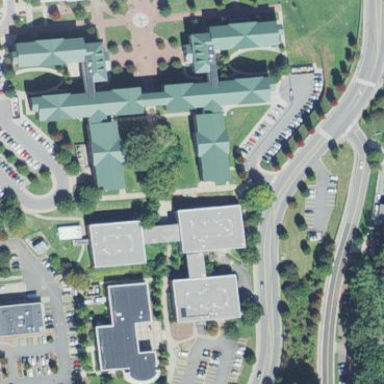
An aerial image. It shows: Dormitory building with gabled green roof.